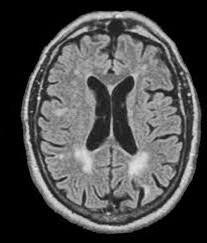
Label: notumor